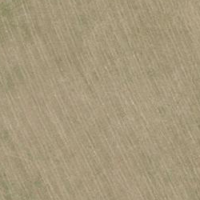
EUNIS habitat code: 52
Species observed at this site:
Vulpes vulpes